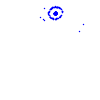
Particle: kaon